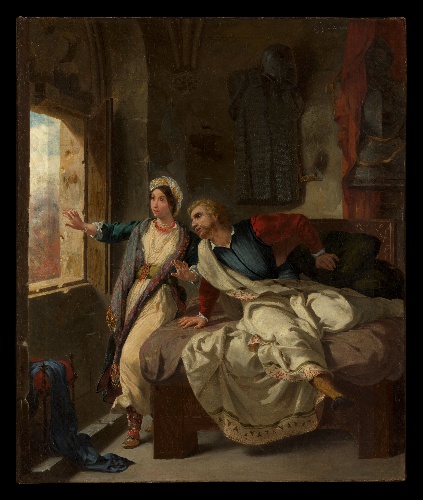
Title: Rebecca and the Wounded Ivanhoe
Artist: Eugène Delacroix
Artist bio: French, Charenton-Saint-Maurice 1798–1863 Paris
Date: 1823
Object type: Painting
Classification: Paintings
Medium: Oil on canvas
Dimensions: 25 3/8 × 21 1/8 in. (64.5 × 53.7 cm)
Department: European Paintings
Credit line: Bequest of Mrs. Charles Wrightsman, 2019
Accession year: 2019
Repository: Metropolitan Museum of Art, New York, NY
Tags: Bedrooms|Armor|Men|Women